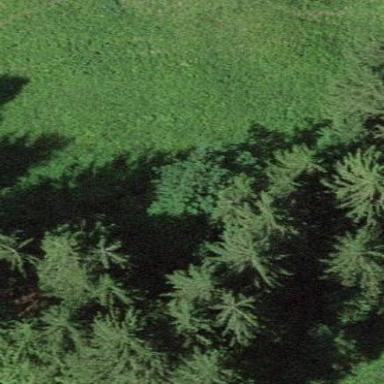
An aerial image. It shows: Forest with mixed types of leaves.